Question: First off, this is , to best of my ability I've tried all (there are ) similar questions. Solutions to such problems appear to be very subjective, specific to a given scenario.
My layout currently appears as follows. Black boxes are images ( and , respectively), colours represent each layout:

My XML:
'''
<?xml version="1.0" encoding="utf-8"?>
<LinearLayout xmlns:android="http://schemas.android.com/apk/res/android"
android:layout_width="match_parent"
android:layout_height="match_parent"
android:background="#000"
android:padding="0px"
android:layout_margin="0px"
android:orientation="vertical">
<LinearLayout
android:layout_weight="16"
android:layout_width="match_parent"
android:layout_height="match_parent"
android:background="#FFF"
android:gravity="top|center"
android:orientation="horizontal">
<ImageView
android:id="@+id/logo"
android:layout_width="match_parent"
android:layout_height="match_parent"
android:src="@drawable/logo"
android:layout_gravity="top|center" />
</LinearLayout>
<LinearLayout
android:layout_weight="4"
android:layout_width="match_parent"
android:layout_height="match_parent"
android:background="#00F"
android:gravity="bottom|left"
android:orientation="vertical">
<ImageView
android:id="@+id/body"
android:layout_width="match_parent"
android:layout_height="match_parent"
android:src="@drawable/body"
android:layout_gravity="bottom|left" />
</LinearLayout>
</LinearLayout>
'''
Here you can see I have a parent linear layout, split into two children linear layouts. This is because I need the images to be positioned differently within that part of the page.
In a nutshell, I need to be vertically aligned to the top, and horizontally aligned to bottom-left.
Now, a few things that I've tried:
- 'RelativeLayout'- 'gravity''layout_gravity'- 'match_parent''wrap_content'
What I've come to understand:
- 'gravity:top''orientation:horizontal'- 'gravity:left''orientation:vertical'- 'gravity'- 'linear_gravity'- 'gravity''linear_gravity'
Hopefully this is enough information. I'm having a very difficult time wrapping my head around how these layouts work.
Thank you SO much for the help!
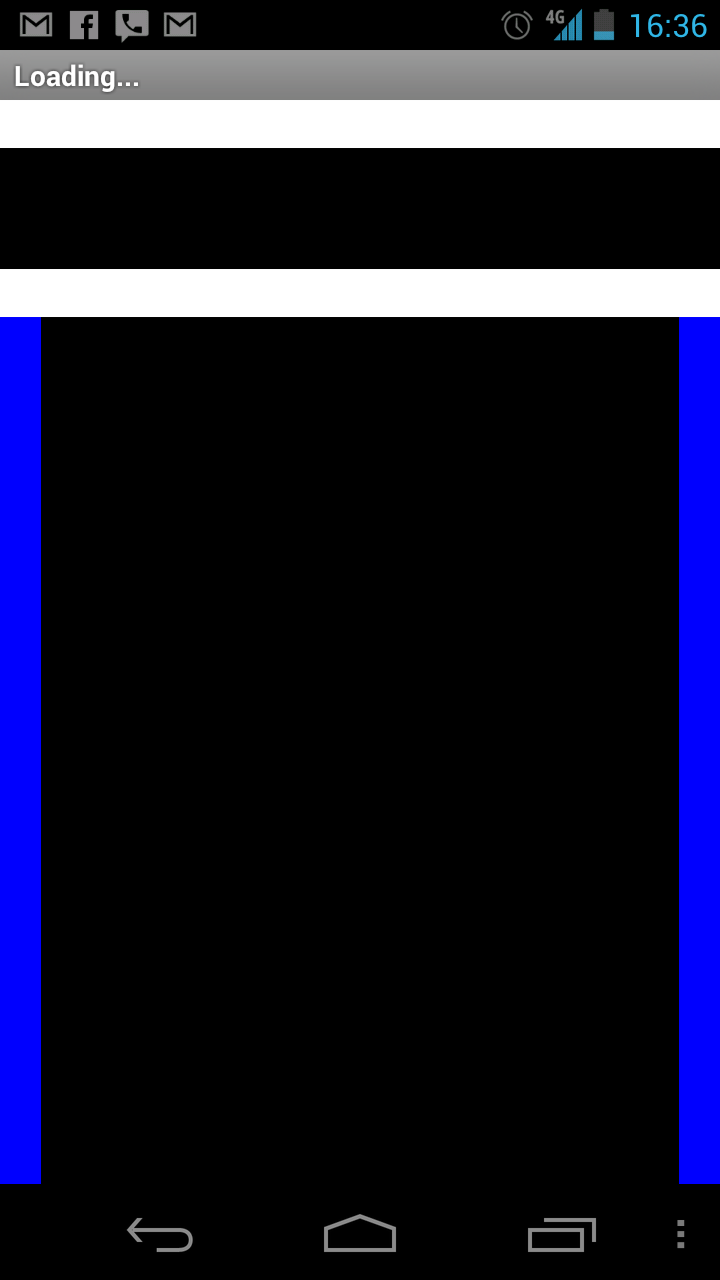
Answer: I think your problem is you are setting dimensions of the image views to 'match_parent'. I would use a RelativeLayout as it seems to be the most efficient in your case (pseudo-XML-code):
'''
RelativeLayout (width=match_parent, height=match_parent)
ImageView (width=wrap_content, height=wrap_content,
alignParentTop=true, centerHorizontal=true)
ImageView (width=wrap_content, height=wrap_content,
alignParentBottom=true, alignParentLeft=true)
'''
You don't need any gravity setting here. You might want to play with the scaleType attribute depending on your image sizes.